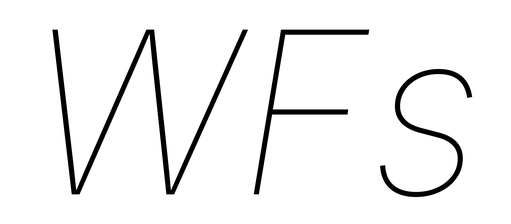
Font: Inter-Italic_Thin_Italic